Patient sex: M
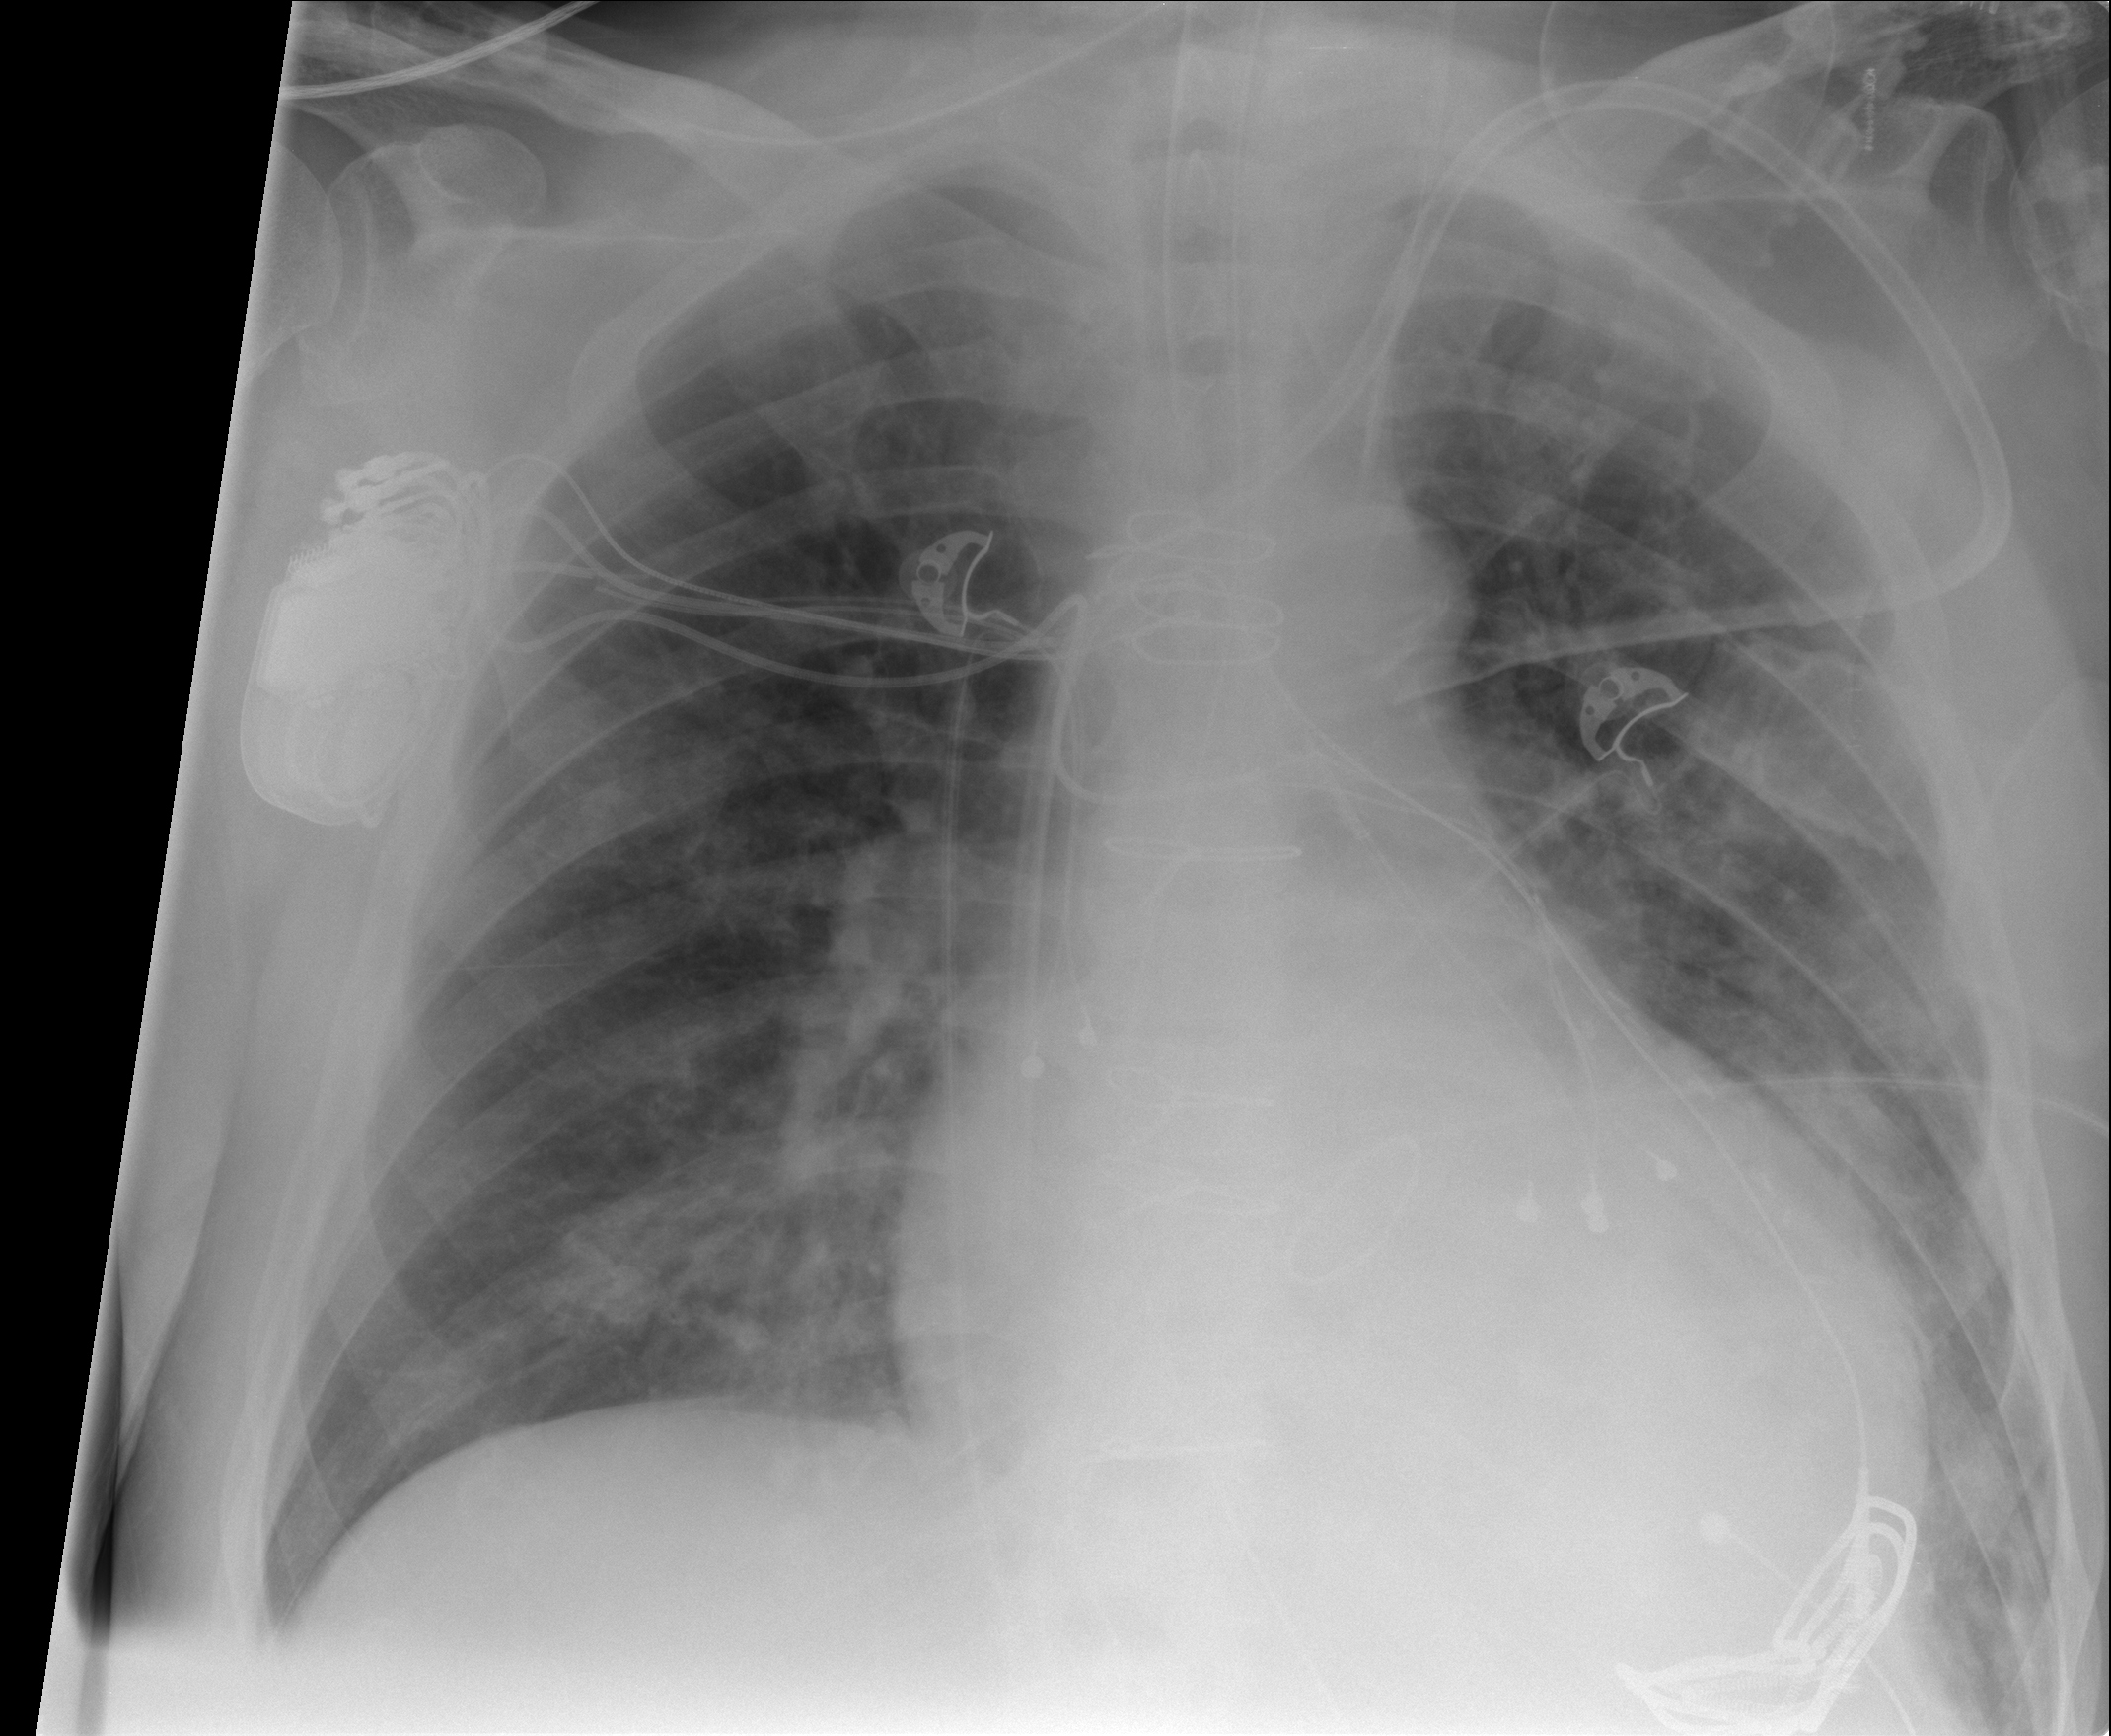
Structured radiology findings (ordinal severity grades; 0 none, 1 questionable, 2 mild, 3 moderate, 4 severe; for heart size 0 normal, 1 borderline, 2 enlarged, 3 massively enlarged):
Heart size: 3
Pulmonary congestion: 3
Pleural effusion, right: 0
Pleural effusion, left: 2
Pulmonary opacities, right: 2
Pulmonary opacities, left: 2
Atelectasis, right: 2
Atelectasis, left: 2